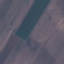
Land use / land cover: AnnualCrop